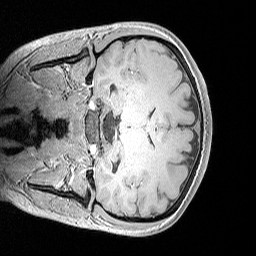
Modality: MP2RAGE
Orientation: coronal
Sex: female
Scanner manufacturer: siemens
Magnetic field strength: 3 T
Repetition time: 5 s
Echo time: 0.00292 s